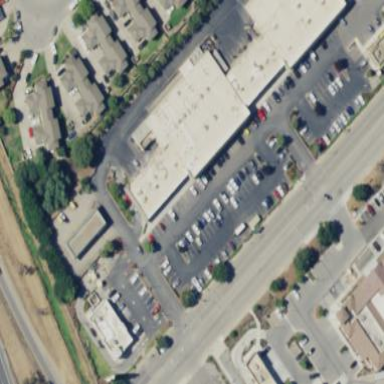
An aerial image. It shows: Retail area.